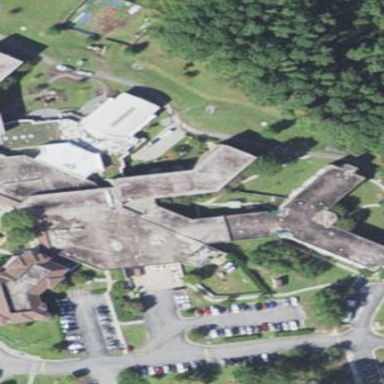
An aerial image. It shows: Nursing home building.